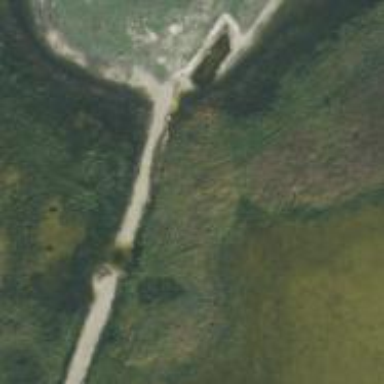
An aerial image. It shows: Track with embankment.